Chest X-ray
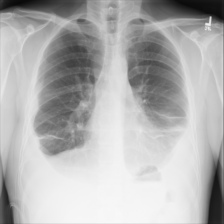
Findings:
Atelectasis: positive
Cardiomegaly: negative
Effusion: positive
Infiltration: negative
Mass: negative
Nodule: negative
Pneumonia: negative
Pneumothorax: negative
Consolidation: negative
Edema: negative
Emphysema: negative
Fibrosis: negative
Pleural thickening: negative
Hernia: negative